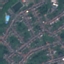
Land use / land cover: Residential